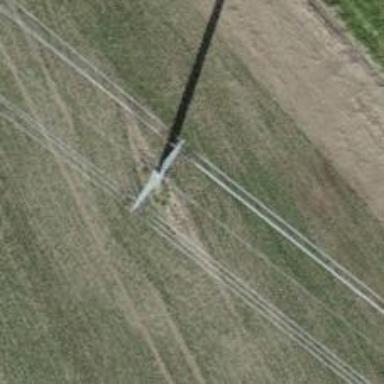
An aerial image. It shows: Power line in the image.